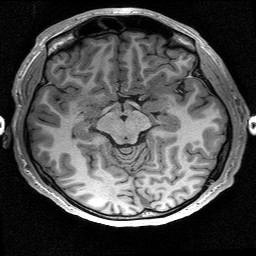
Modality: T1w
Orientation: coronal
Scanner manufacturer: siemens
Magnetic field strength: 3 T
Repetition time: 2.53 s
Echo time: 0.00267 s